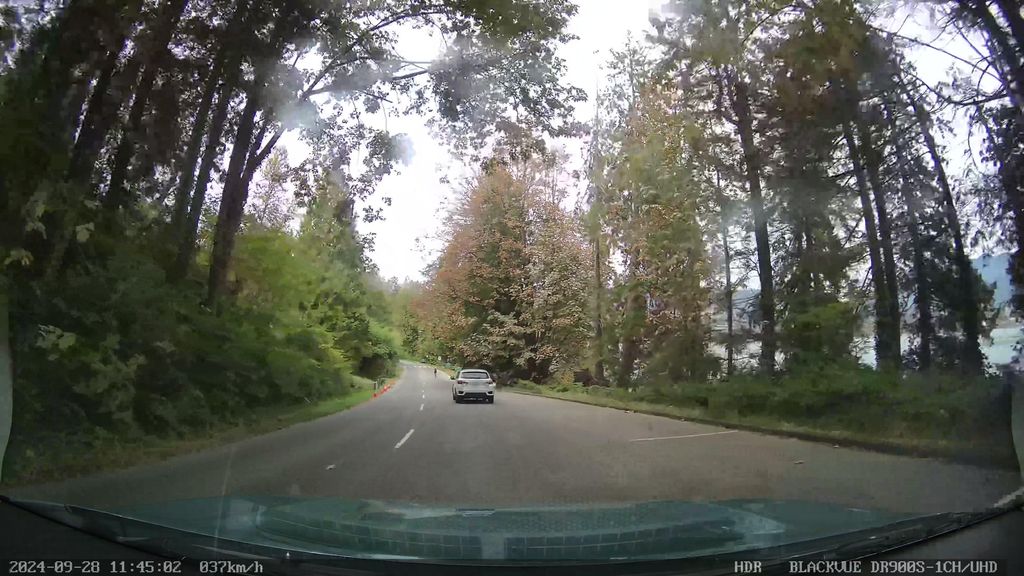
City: vancouver